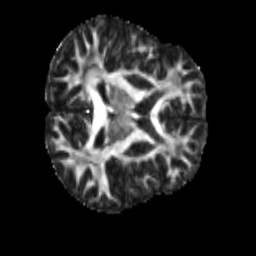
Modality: FA
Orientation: axial
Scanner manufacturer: siemens
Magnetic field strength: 3 T
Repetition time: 4 s
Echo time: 0.0594 s